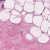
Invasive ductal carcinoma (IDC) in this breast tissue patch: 0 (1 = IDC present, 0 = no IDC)